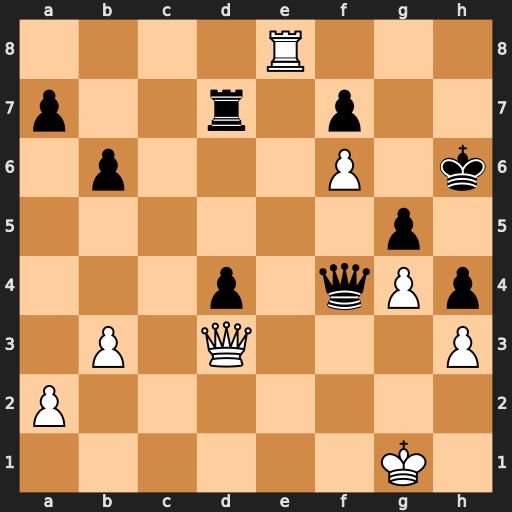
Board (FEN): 4R3/p2r1p2/1p3P1k/6p1/3p1qPp/1P1Q3P/P7/6K1
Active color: w
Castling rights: -
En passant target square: -
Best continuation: Rh8#